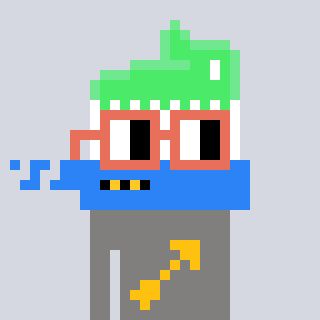
a pixel art character with square orange glasses, a toothbrush-shaped head and a bluegrey-colored body on a cool background